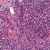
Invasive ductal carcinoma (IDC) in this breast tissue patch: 1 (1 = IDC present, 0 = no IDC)